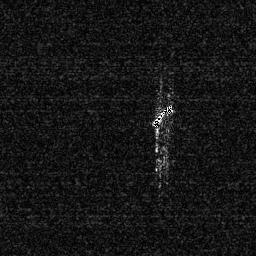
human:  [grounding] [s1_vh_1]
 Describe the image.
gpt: In the satellite image, there is  <ref>1 medium ship </ref> <box>[[57, 39, 68, 50, 0]]</box> located at center.